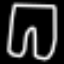
Label: pants